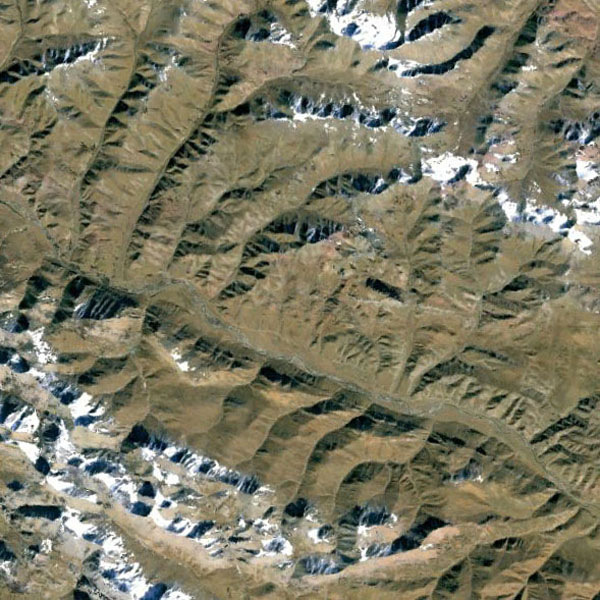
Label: Mountain